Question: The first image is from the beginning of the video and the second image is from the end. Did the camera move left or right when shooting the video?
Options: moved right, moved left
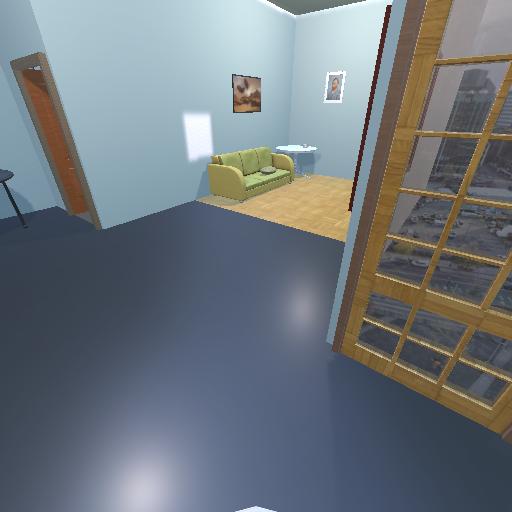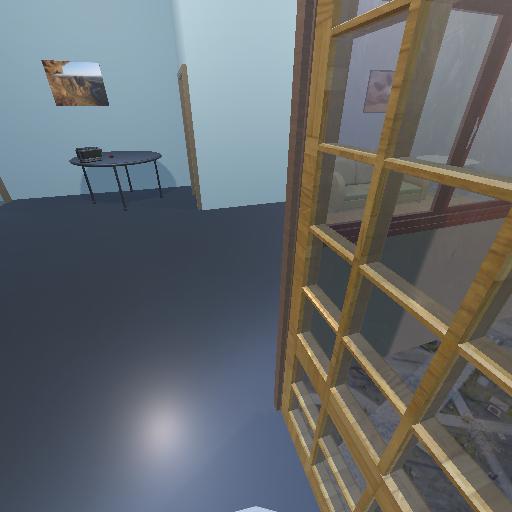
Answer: moved right